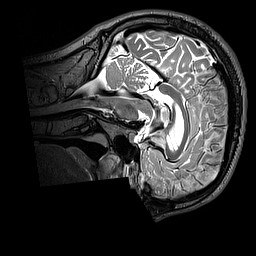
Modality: T2w
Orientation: sagittal
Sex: male
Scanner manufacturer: siemens
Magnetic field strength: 3 T
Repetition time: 3.2 s
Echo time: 0.409 s